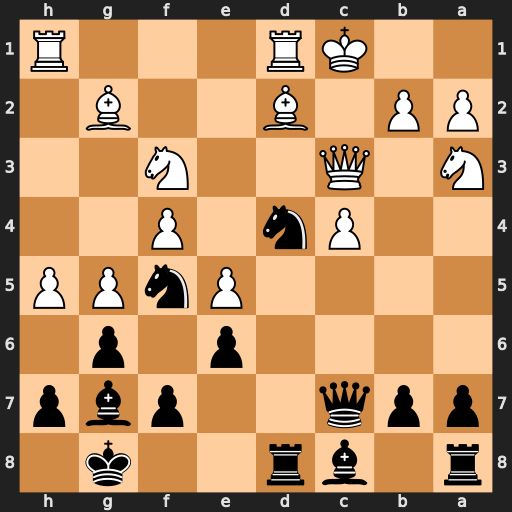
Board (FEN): r1br2k1/ppq2pbp/4p1p1/4PnPP/2Pn1P2/N1Q2N2/PP1B2B1/2KR3R
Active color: b
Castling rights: -
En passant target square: -
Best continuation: Ne2+ Kb1 Nxc3+